Question: I am working on windows form..
I have a data grid view say(3 column).i want to disable third column if i don't have data in first, two columns.
if i have data in first two columns then third column should be enable..
my data grid view like thise

if first two column have some data then i have to enter some id in third column.other wise i dont want to allow enter id in third column
so i wrote code in my data gridview cell_clik event like this:
'''
String Cell1=dataGridView1.Rows[0].Cells[0].Value.ToString();
String Cell2=dataGridView1.Rows[0].Cells[1].Value.ToString();
if(String.IsNullOrWhiteSpace(Cell1) && String.IsNullOrWhiteSpace(Cell2))
{
dataGridView1.Rows[0].Cells[2].ReadOnly = true;
}
'''
so when ever first two column blank ,if i try to give driver id,,getting error in this line
'''
String Cell1=dataGridView1.Rows[0].Cells[0].Value.ToString();
'''
..so which event i havnt write code? what s wrong with my code?
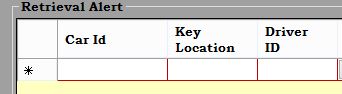
Answer: Of course, it the 'DataGridViewCell.Value' is null then calling ToString() on it causes the exception
You could put a safety check with a <URL>
'''
string Cell1 = dataGridView1.Rows[0].Cells[0].Value == null ? string.Empty :
dataGridView1.Rows[0].Cells[0].Value.ToString();
'''
if you want to enable/disable row editing on the cell you need something like this
'''
protected void dgv_RowEnter(object sender, DataGridViewCellEventArgs a)
{
EnableDisableRowCell(dgv.Rows[a.RowIndex]);
}
protected void dgc_CellValueChanged(object sender, DataGridViewCellEventArgs a)
{
EnableDisableRowCell(dgv.Rows[a.RowIndex]);
}
void EnableDisableRowCell(DataGridViewRow row)
{
string cell1=row.Cells[0].Value == null ? string.Empty : row.Cells[0].ToString();
string cell2=row.Cells[1].Value == null ? string.Empty : row.Cells[1].ToString();
if(string.IsNullOrWhiteSpace(cell1) && string.IsNullOrWhiteSpace(cell2))
row.Cells[2].ReadOnly = true;
else
row.Cells[2].ReadOnly = false;
}
'''
Please, i have not tested it agains a live project. So just try it and if something doens't work use the debugger to see where are the errors